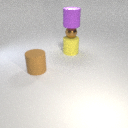
small brown metal sphere above large yellow rubber cylinder